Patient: sex F, age 34
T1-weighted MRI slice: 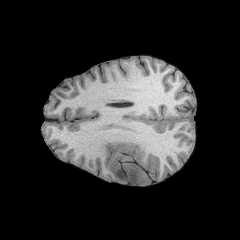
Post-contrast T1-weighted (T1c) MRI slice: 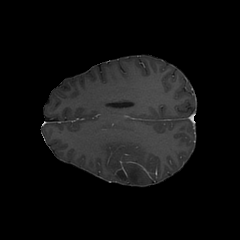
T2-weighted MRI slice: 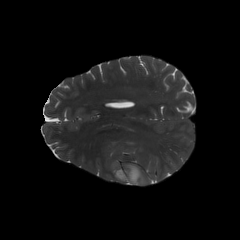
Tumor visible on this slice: yes
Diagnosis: Astrocytoma, IDH-mutant
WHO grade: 3